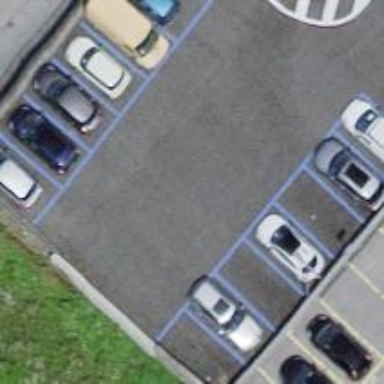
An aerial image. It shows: Parking area with surface.